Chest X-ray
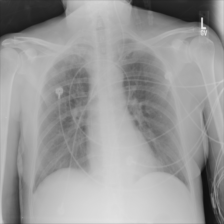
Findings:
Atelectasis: negative
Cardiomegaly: negative
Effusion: negative
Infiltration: negative
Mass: negative
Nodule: negative
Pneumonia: negative
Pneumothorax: negative
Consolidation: negative
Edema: negative
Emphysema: negative
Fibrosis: negative
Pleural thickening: negative
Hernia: negative